Question: Have anybody had a isse with comments '<!--'comment -->' and XML data binding in delphi. Im tryng to load the xml with the wizard but im getting error. XML looks like this:
'''
<!-- For more info go: https://www.energia.ee/et/home/electricity/rates -->
<settings>
<!-- Electrical energy basic rate (Elektrienergia pohitariif) -->
<electrical_basic_rate>3.19</electrical_basic_rate>
<!-- Network service basic rate (Vorguteenuse pohitariif) -->
<network_service_basic_rate>4.13</network_service_basic_rate>
<!-- Renewable energy charge (Taastuvenergia tasu) -->
<renewable_energy_charge>0.61</renewable_energy_charge>
<!-- Electricity excise tax (Elektriaktsiis) -->
<electricity_excise_tax>0.447</electricity_excise_tax>
</settings>
'''
I get error on the 3-d line. Error message looks like this:

Strange is that the first comment is not giving a error. Looks like a Delphi XE bug to me..
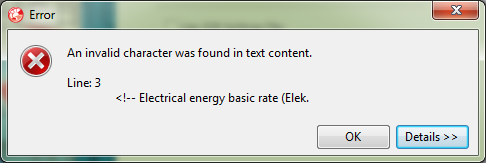
Answer: It's actually broken because of this 'o' character, I changed them all to 'o' and it worked.
I added '<?xml version="1.0" encoding="UTF-8"?>' the converted the file from ANSI to UTF-8
and it worked as expected, with the 'o' character.
It also works with out the encoding line if you use a UTF-8 Encoding instead of ANSI